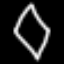
Label: diamond